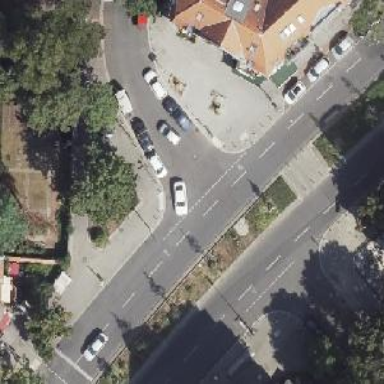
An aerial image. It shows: Unmarked crossing on the road.